You are looking at the wavelet scalogram of a bearing's acceleration signal. Based on the visible evidence, which condition applies: normal, inner_race, outer_race, ball?
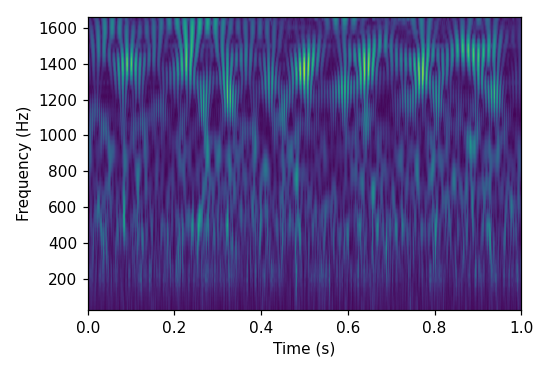
Answer: normal